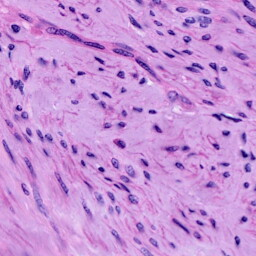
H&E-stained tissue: Cervix